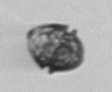
Label: Kryptoperidinium_triquetrum